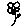
Label: flower